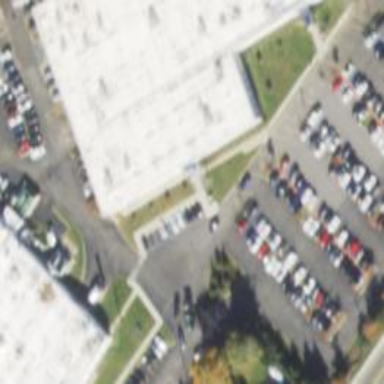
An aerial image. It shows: Parking space is available.